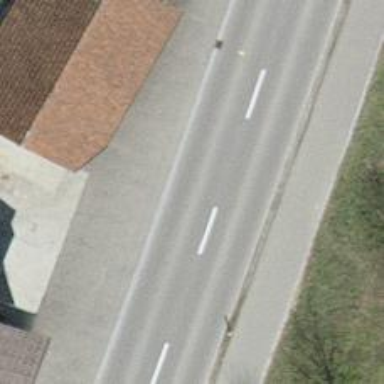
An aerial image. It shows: Tertiary road with asphalt surface and cycle track on the right side.